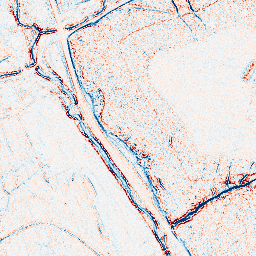
Category: edge_preserving
Decomposition family: bilateral
Decomposition parameters: d: 5
sigma_color: 75
sigma_space: 100
Upsampling method: regularized
Upsampling parameters: scale: 2
lambda_reg: 0.001
Upsampling scale: 2